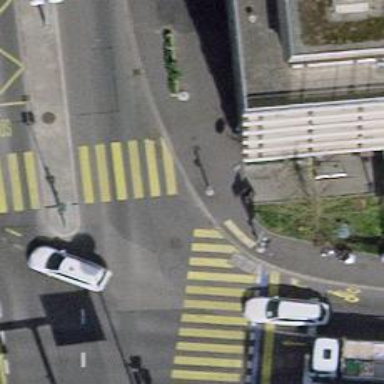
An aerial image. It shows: Kerb barrier.